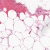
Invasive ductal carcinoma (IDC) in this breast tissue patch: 0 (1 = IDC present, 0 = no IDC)